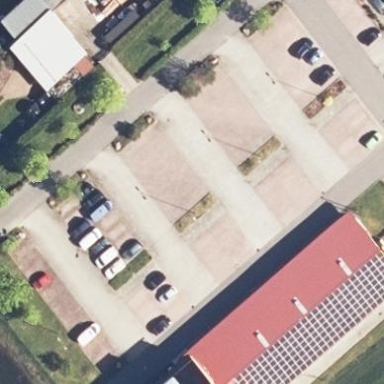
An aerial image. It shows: Parking area.